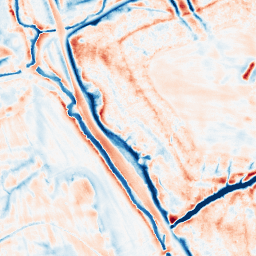
Category: edge_preserving
Decomposition family: bilateral
Decomposition parameters: d: 21
sigma_color: 25
sigma_space: 50
Upsampling method: sinc_hamming
Upsampling parameters: scale: 2
kernel_size: 8
Upsampling scale: 2